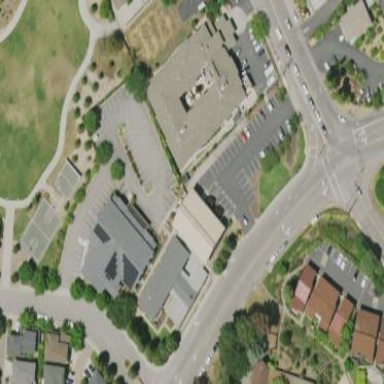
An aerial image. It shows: Commercial building.